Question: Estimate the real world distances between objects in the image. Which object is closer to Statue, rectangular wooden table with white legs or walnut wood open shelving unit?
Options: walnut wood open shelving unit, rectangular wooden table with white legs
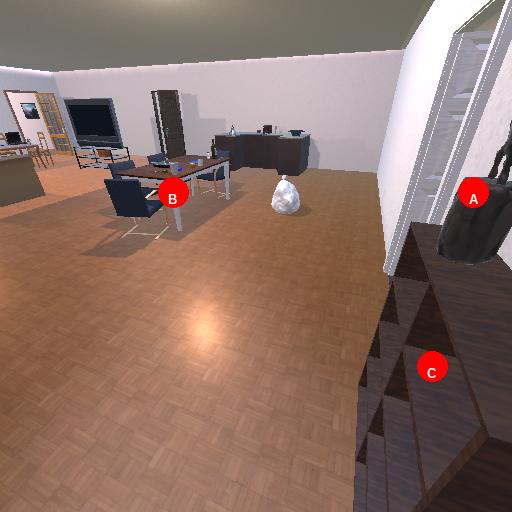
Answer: walnut wood open shelving unit